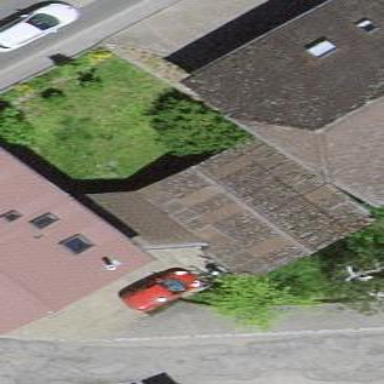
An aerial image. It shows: Shed building.